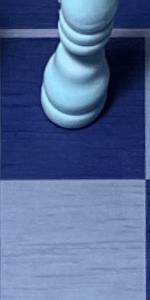
Label: Empty